Question: I think I have found a bug when setting or getting the Me.Top property of a form.
I am using VS2010 VB.NET .NET framework 4.0
My monitor setup is slightly unusual:
1. Primary 1600 x 900
2. 1680 x 1050
3. 1680 x 1050

On monitor number 1 everything works as expected. On monitor 2 or 3 if I set 'Me.Top = 0' then the form appears 150 pixels from the top of the screen so it thinks that it is using the resolution of the primary monitor.
I have to set 'Me.Top = -150' to get the form to the top of the screen.
Has anyone seen this before / know of a fix or workaround?
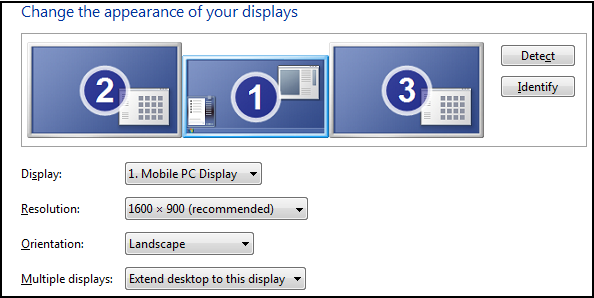
Answer: It's not a bug. The coordinate system is related to the primary screen.
In your layout of screens the screens 2 and 3 has their top bound "higher" than the screen 1 (the primary screen).
If you want layout your window to the top bound of the screen, you should use the <URL> class.